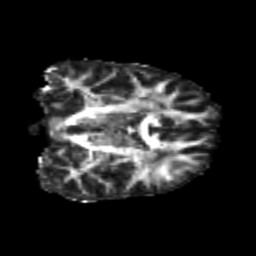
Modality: FA
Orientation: coronal
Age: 23
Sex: male
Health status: healthy
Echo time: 0.074 s